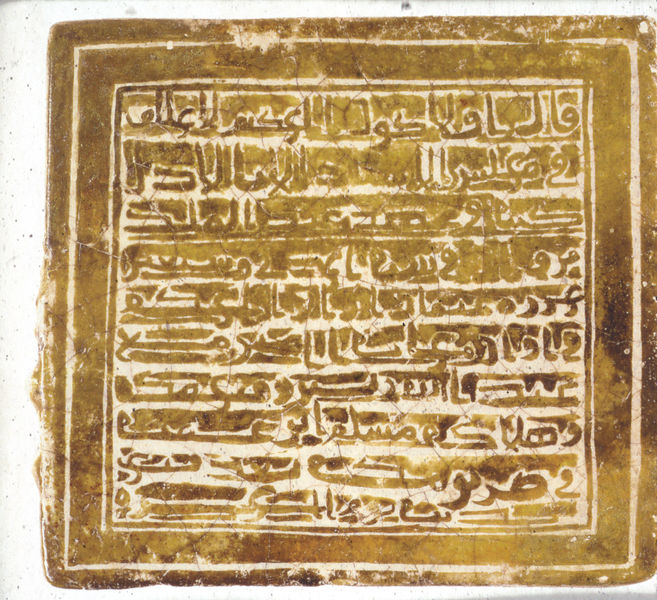
Titel: Kachel
Standort: London
Institution: Christie's
Schlagwörter: weiß, gelb, ocker, ausschnitt, braun, zeichen, tuch, muster, ornament, alt, rahmen, flach, boden, gold, schleifen, holzschnitt, schrift, papier, monochrom, linien, schriftzug, rand, tafel, detail, inschrift, brun, ramen, platte, schriftzeichen, foto, buch, vergoldet, orient, orientalisch, linie, umrahmung, druck, lithographie, blanc, text, buchstaben, strich, stempel, fliese, kachel, buchdruck, ornamental, pergament, quadrate, arabisch, antik, zeilen, schriftstück, siegel, heilig, glasur, quadrat, viereck, arabien, islam, gedruckt, geschnitzt, umrahmt, ägypten, quadratisch, carreau, beschriftet, carré, schrifttafel, kalligraphie, papyrus, eingerahmt, lignes, waagrecht, ecriture, persisch, geritzt, kalligrafie, koran, koranspruch, sure, kufi, eingefasst, mekka, kufisch, hieroglyphen, keilschrift, suren, poterie, arabe, islamique, druckstock, hasten, tablette, zwischenzeilen, calligraphie, texte, document, araba, ancien, page, schriftt, cadre, afel, wurter, verset, umramt, eingeramt, arabique, as écriture